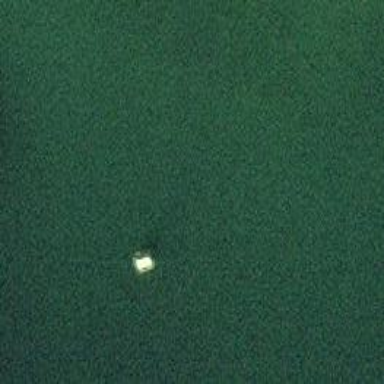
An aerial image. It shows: Buoy that is man-made.